Brain MRI, t1w sequence, axial 2D slice.
Patient: age 34, sex M, weight 95 kg, height 1.95 m
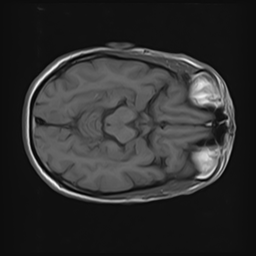